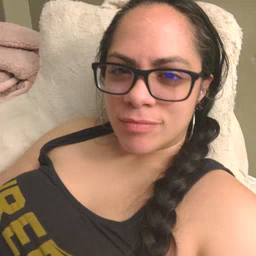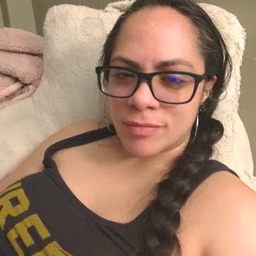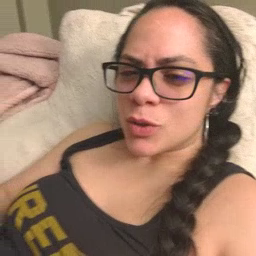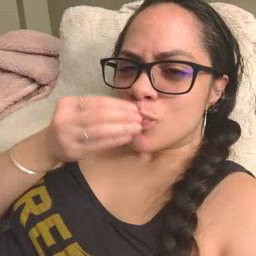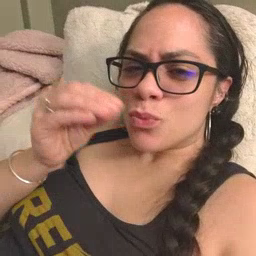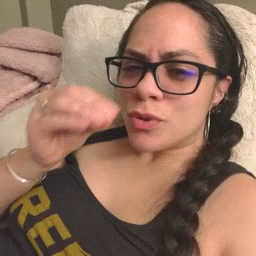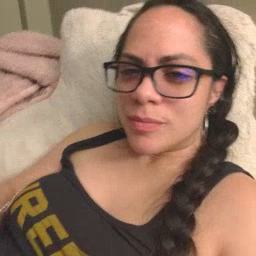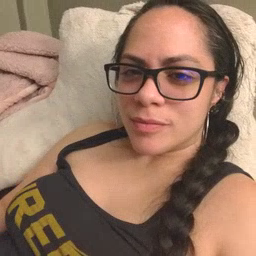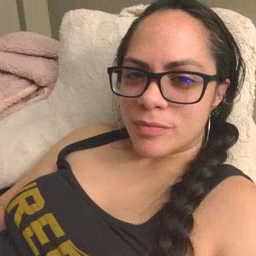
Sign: kiss